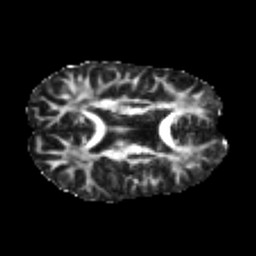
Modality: FA
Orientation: axial
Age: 21
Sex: male
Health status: healthy
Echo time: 0.074 s